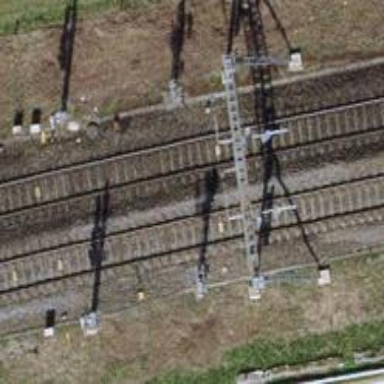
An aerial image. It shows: Railway signal.